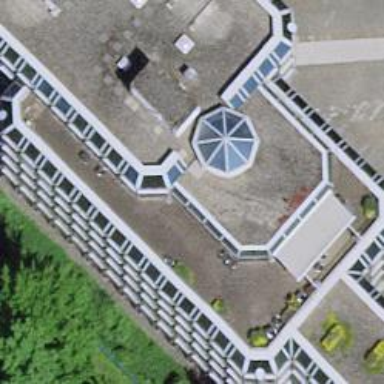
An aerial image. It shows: Office building.